Interaction volume radius: 5 \u00c5
Interaction volume height: 15 \u00c5
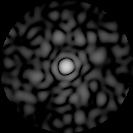
Disorder parameter: 0.8436